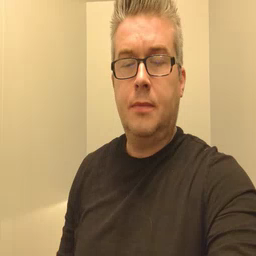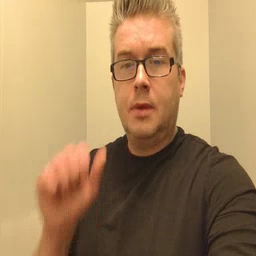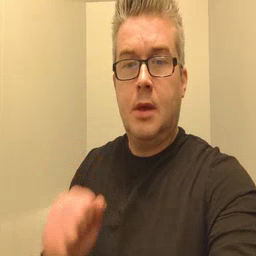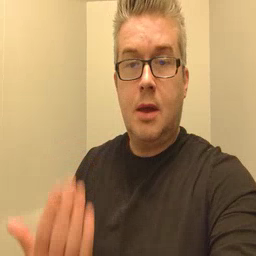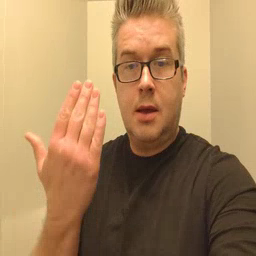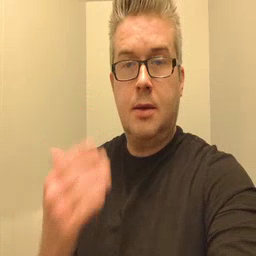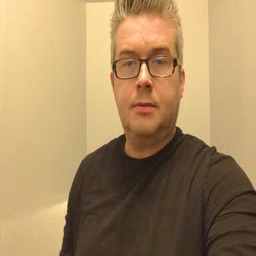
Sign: mitten